Question: Quote from Jason Coco
it not possible to set multiple in UILabel... but
how to do like this?
any idea?

is it possible to set mix color in UILabel
example "TEST"
can i set E to red color and another to white color?
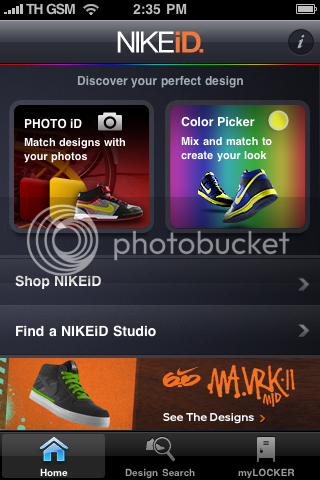
Answer: Nope, sadly this is not possible with UILabel. You can google some alternatives and the iPad will have NSAttributedString, but with UILabel the entire string has to be one font/color.